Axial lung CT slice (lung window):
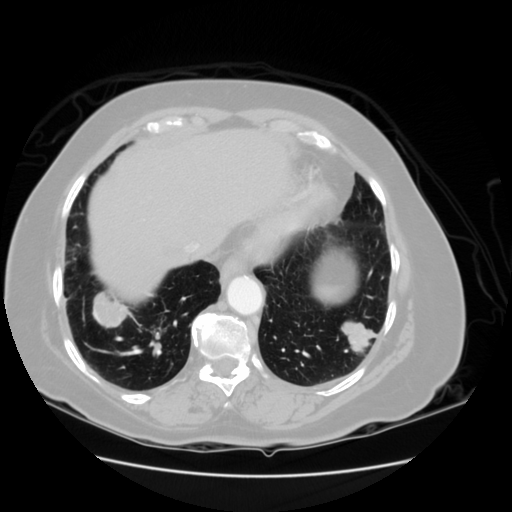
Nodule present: yes
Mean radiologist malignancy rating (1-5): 5